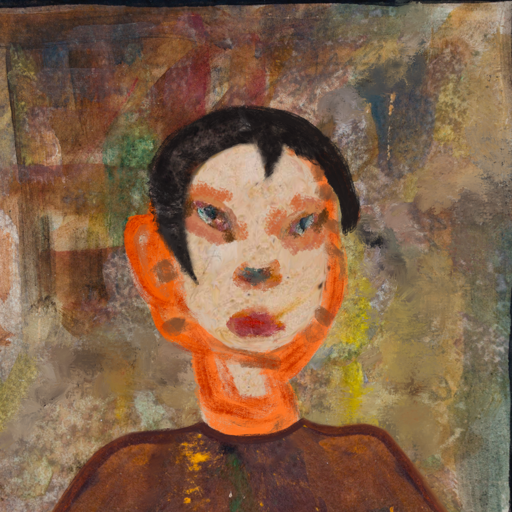
Background: Mosgoul, Head And Neck Front: Rupkatha, Face Front: Boggyland, Bust: Comrade, Hair Front: Roy_Bahadur, Head Accessory: Blank, Second Necklace: Blank, Necklace: Blank, Baby: Blank